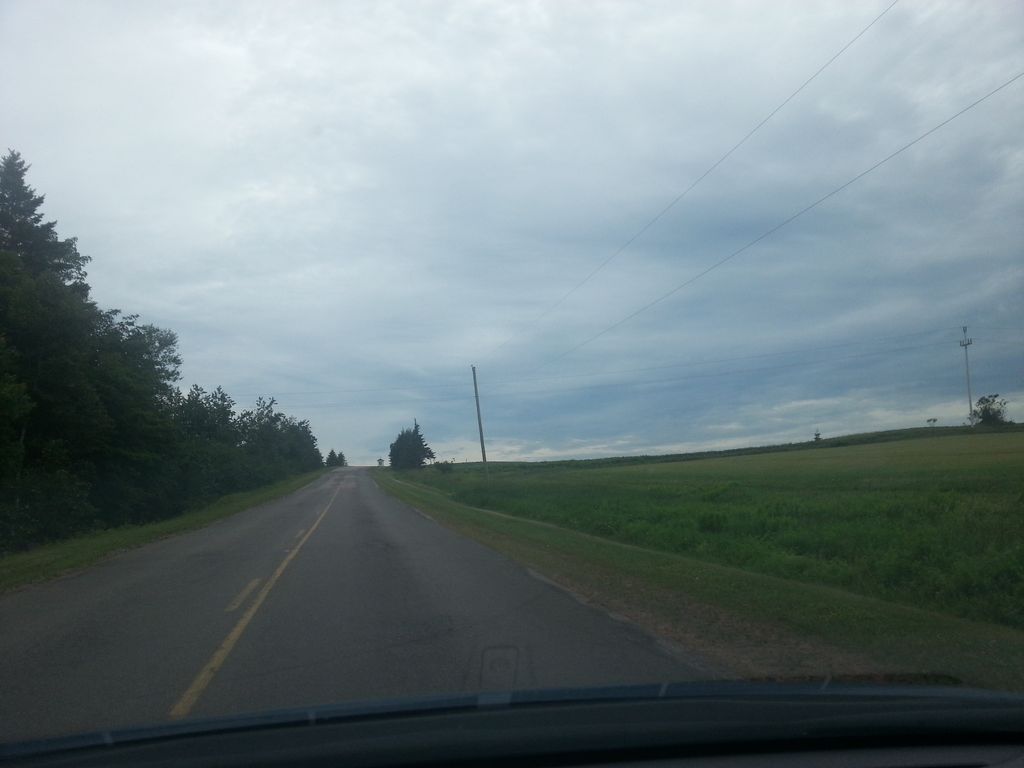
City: charlottetown